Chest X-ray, AP view. Patient: 44 years old, sex F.
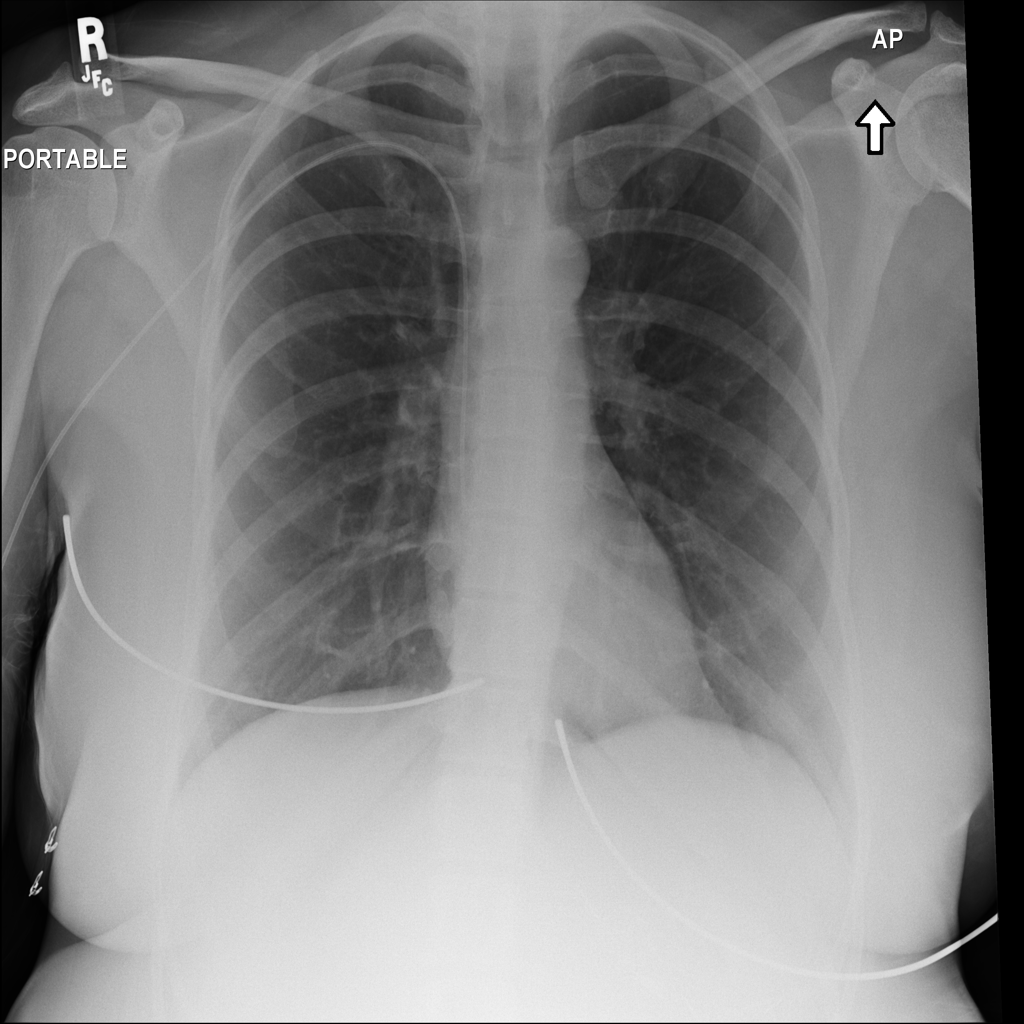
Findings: No Finding